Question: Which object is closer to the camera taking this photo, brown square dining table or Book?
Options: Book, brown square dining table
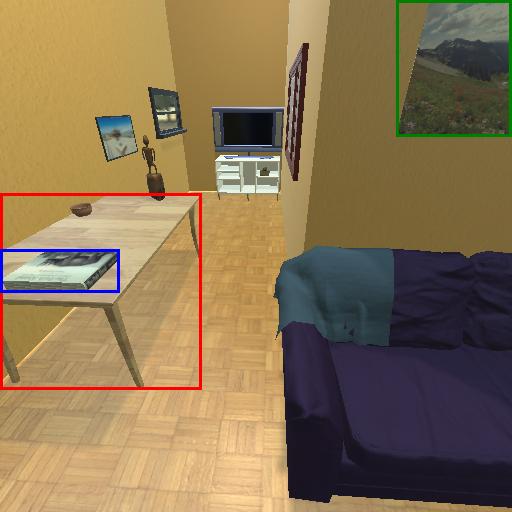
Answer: Book